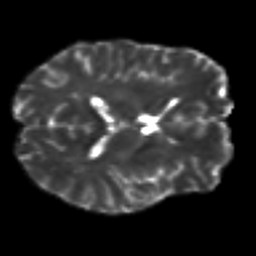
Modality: T2w
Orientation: axial
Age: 43
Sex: male
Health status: ill
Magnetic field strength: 3 T
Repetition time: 8.4 s
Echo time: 0.0926 s